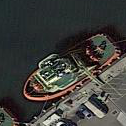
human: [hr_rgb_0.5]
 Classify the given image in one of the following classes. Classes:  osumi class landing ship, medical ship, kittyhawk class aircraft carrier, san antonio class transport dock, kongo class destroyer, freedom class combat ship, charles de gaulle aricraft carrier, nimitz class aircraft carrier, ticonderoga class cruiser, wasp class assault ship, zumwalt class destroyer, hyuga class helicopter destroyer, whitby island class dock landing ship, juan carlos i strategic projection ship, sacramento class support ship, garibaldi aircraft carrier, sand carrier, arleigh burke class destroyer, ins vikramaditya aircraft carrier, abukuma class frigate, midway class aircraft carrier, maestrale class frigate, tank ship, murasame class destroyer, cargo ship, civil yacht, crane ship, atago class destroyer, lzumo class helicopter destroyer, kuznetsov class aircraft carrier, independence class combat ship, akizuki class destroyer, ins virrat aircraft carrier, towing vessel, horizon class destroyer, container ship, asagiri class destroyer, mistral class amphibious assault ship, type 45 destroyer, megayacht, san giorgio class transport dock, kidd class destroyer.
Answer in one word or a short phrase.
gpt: Towing vessel